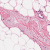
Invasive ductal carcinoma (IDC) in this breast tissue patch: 0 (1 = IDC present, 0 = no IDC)